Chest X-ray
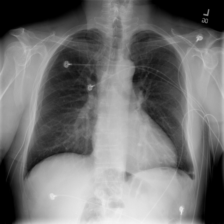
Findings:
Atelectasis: negative
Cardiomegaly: negative
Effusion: negative
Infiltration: negative
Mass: negative
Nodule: positive
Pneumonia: negative
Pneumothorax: negative
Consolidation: negative
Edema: negative
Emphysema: negative
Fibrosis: negative
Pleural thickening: negative
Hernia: negative